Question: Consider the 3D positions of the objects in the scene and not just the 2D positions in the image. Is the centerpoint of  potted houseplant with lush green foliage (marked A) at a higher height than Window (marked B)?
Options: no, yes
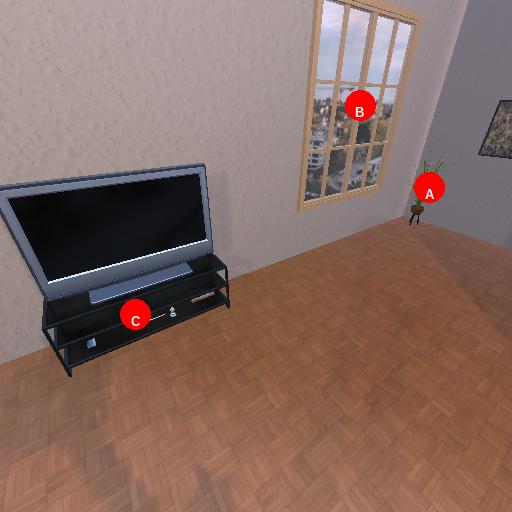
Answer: no